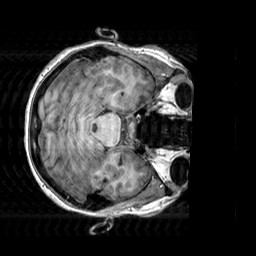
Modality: T1w
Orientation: axial
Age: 20
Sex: female
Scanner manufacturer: siemens
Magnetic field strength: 3 T
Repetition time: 2.3 s
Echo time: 0.00303 s